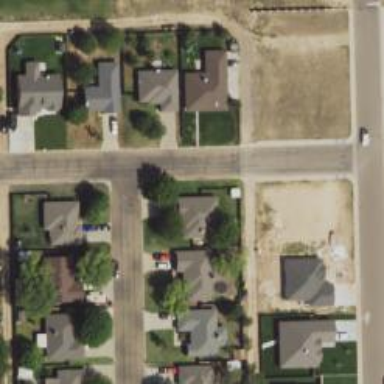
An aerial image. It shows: Alley classified as service road.